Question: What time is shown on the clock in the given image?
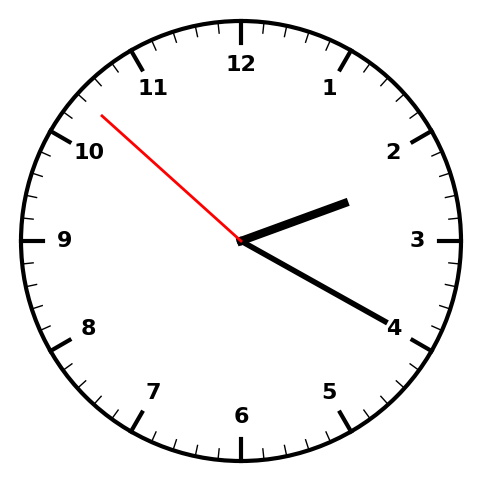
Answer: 02:19:52